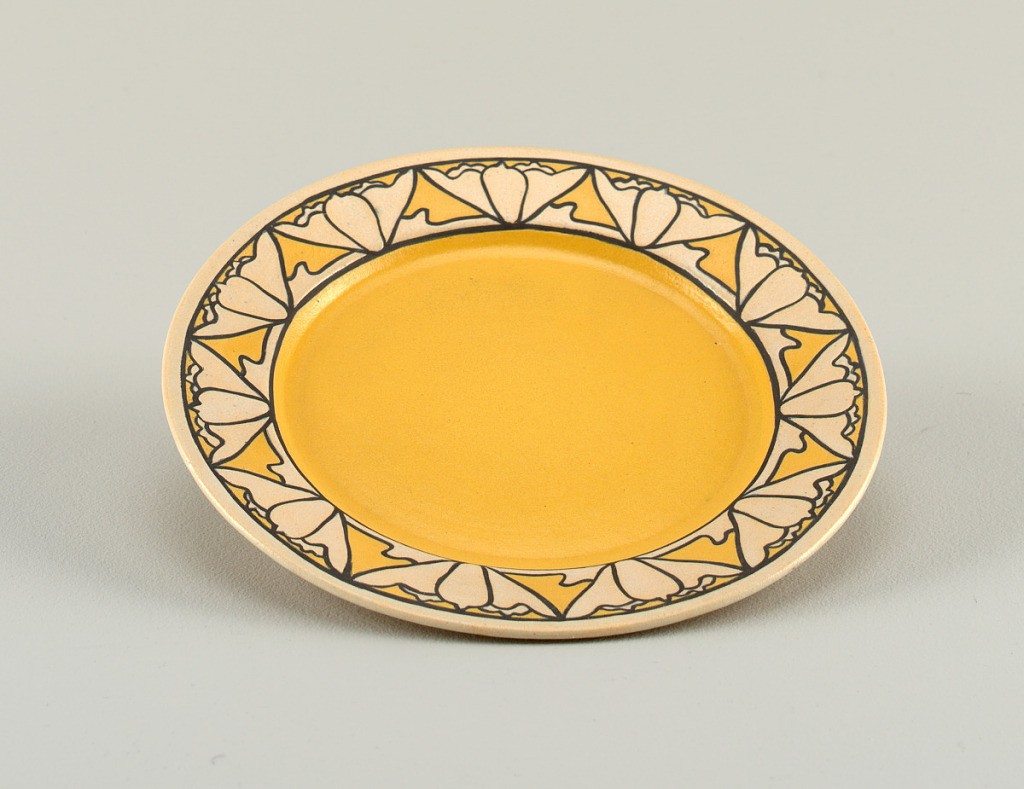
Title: plate
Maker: Paul Revere Pottery, American, 1908 - 1942
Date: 1917
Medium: earthenware
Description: Dish with bright yellow well; border of flattened natural-colored blossoms outlined in thick black on yellow ground.